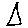
Label: triangle